Interaction volume radius: 5 \u00c5
Interaction volume height: 20 \u00c5
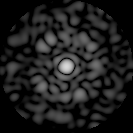
Disorder parameter: 0.8242